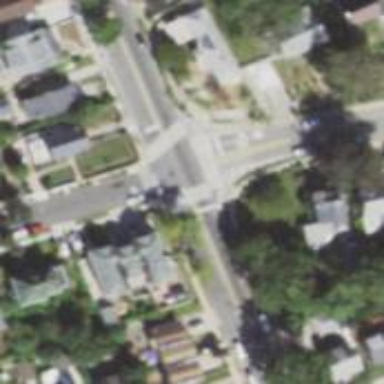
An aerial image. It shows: Marked crossing on the road.